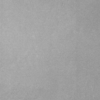
Label: dusty